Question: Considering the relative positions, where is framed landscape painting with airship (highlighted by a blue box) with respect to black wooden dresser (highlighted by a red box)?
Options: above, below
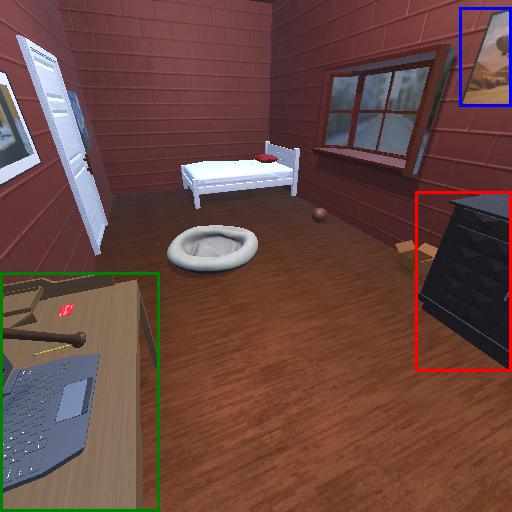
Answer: above